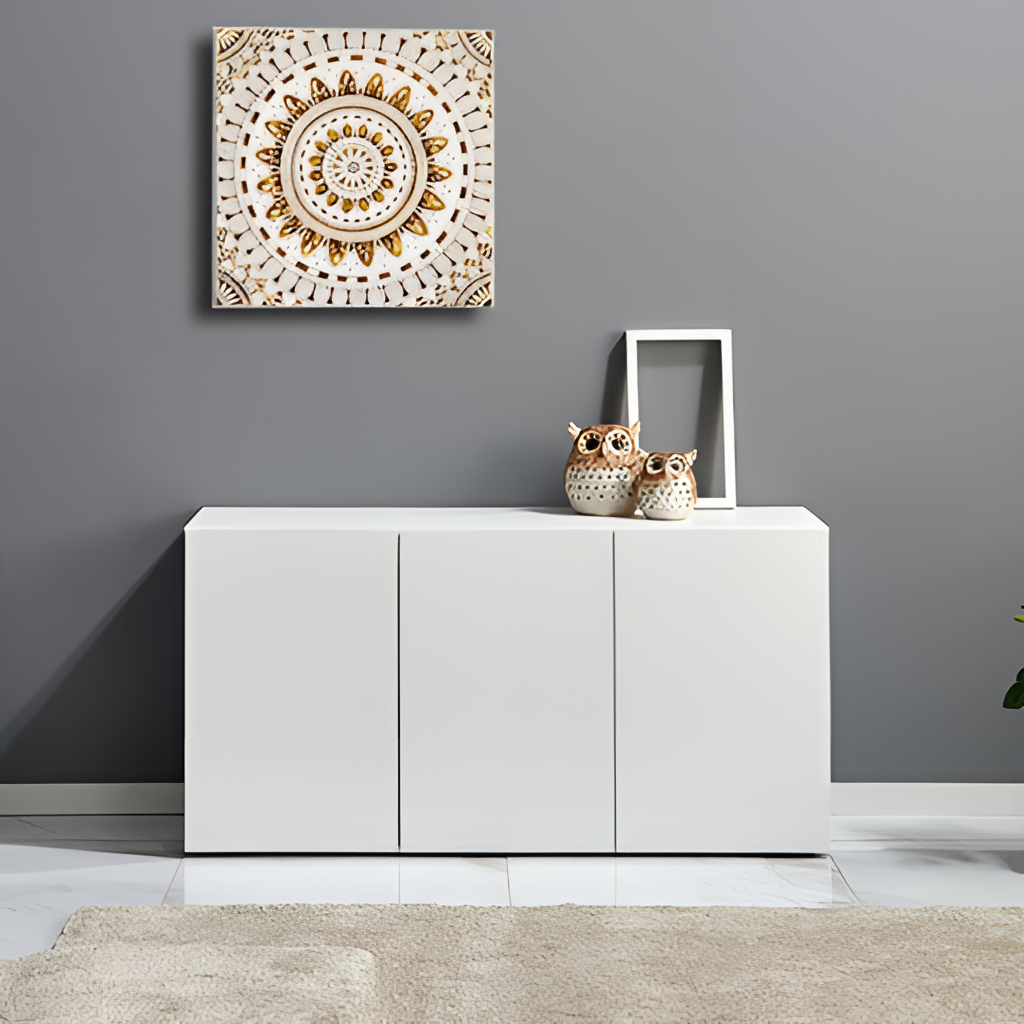
white wood sideboard, living room, paint wallpaper, with solid pattern, white tile flooring, with large square pattern, minimalist